Question: I have a grid panel with 3 columns '['name', 'email', 'phone']',
and it's model has 5 fields
'['name', 'email', 'phone','property','value'].'
What I'm looking for is to insert columns to the grid panel dynamically based on number of items in 'property' field and their values from 'value' field.
The sample code I'm working with is <URL>.
My problem is that I don't know how to fill in data for new columns for each row.
Here is how the grid should look like in the end.

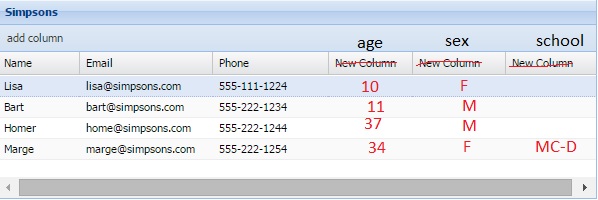
Answer: There are several things to do and there is room for improvements. I don't want to teach (or blame) you, so here is a working example based on your fiddle. I added comments to guide you whats happening there.
'''
{
text: 'add column',
handler: function() {
// Setup the columns, including the default ones
var newColumns = [
{ header: 'Name', dataIndex: 'name' },
{ header: 'Email', dataIndex: 'email', flex: 1 },
{ header: 'Phone', dataIndex: 'phone' }
];
// Iterate through store items
Ext.Array.each(Ext.data.StoreManager.lookup('simpsonsStore').data.items, function(storeItem) {
// Create array from given strings in property/value fields
var columns = storeItem.get('property') ? storeItem.get('property').split(' ').join('').split(',') : null;
var columnValues = storeItem.get('value') ? storeItem.get('value').split(' ').join('').split(',') : null;
// Iterate through the columns array
for(var i = 0; i < columns.length; i++) {
// Create new column
var col = {
header: columns[i],
dataIndex: columns[i]
};
// Check if column already added in the newColumns array
var found = false;
Ext.Array.each(newColumns, function(column) {
if (column.dataIndex == col.dataIndex)
found = true;
});
// Add column object if not found
if (!found) {
newColumns.push(col);
}
// Edit the current store item to add the given value
storeItem.set(columns[i], columnValues[i]);
}
});
// Reconfigure columns on grid
Ext.getCmp('gridpanel').reconfigure(Ext.data.StoreManager.lookup('simpsonsStore'), newColumns);
}
}
'''
Result: